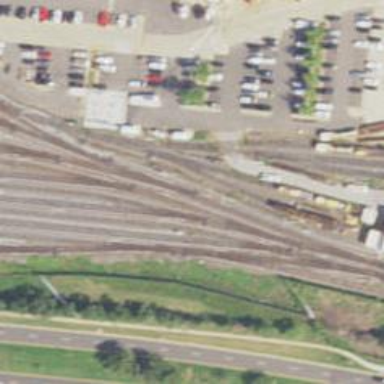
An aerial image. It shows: Electrified rail service yard.